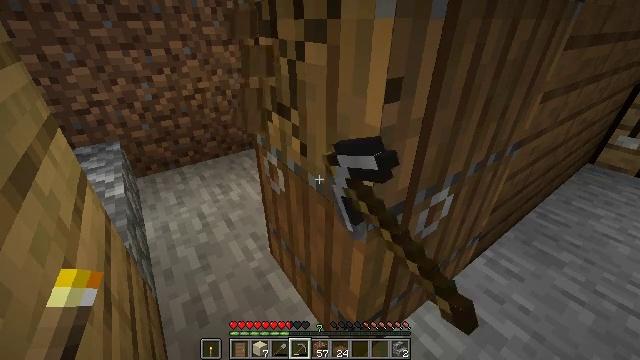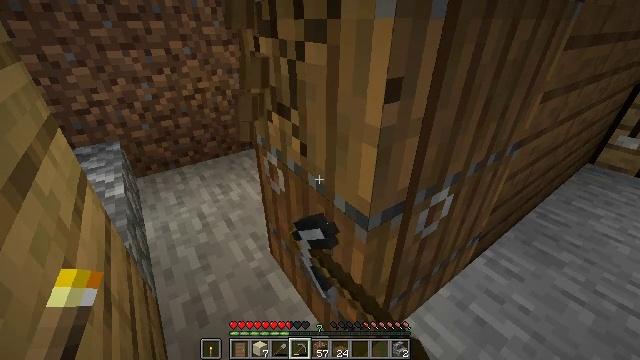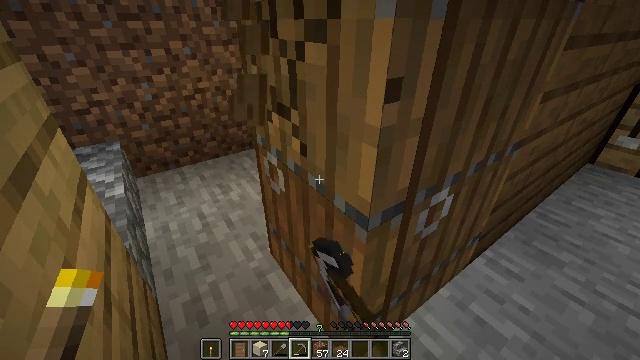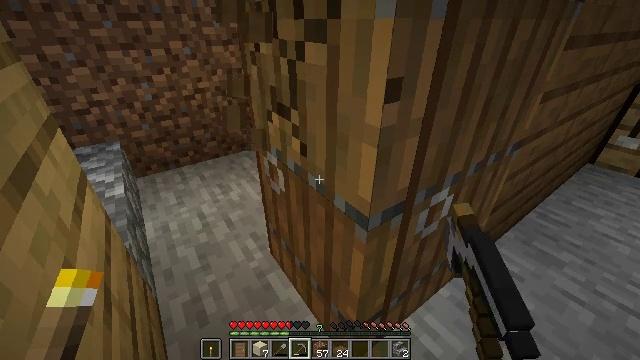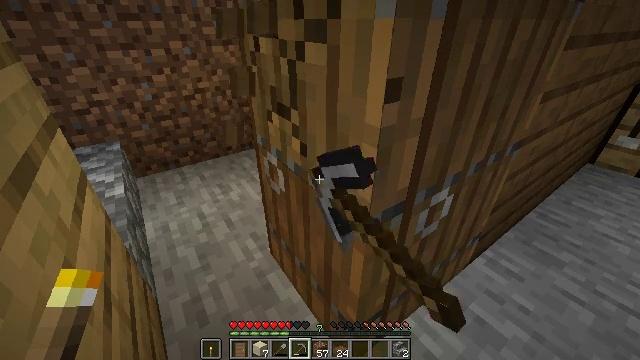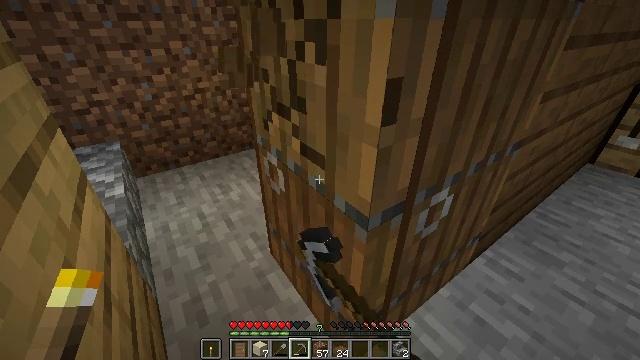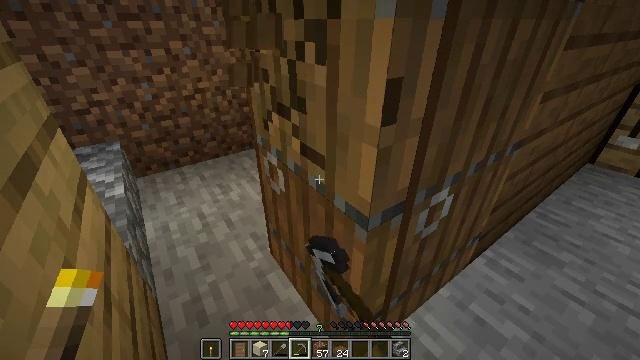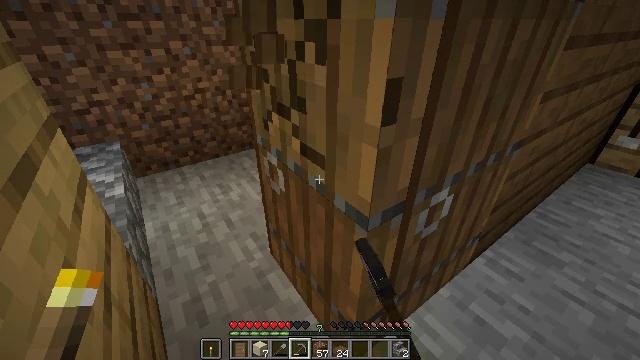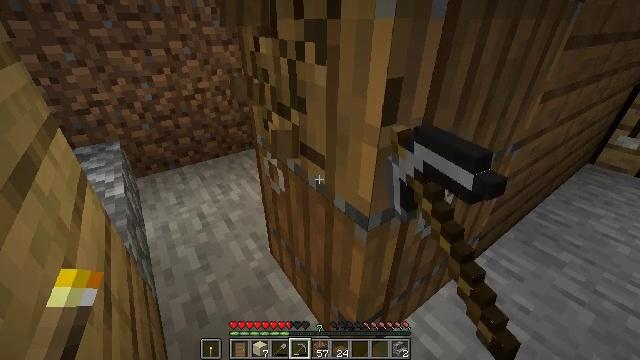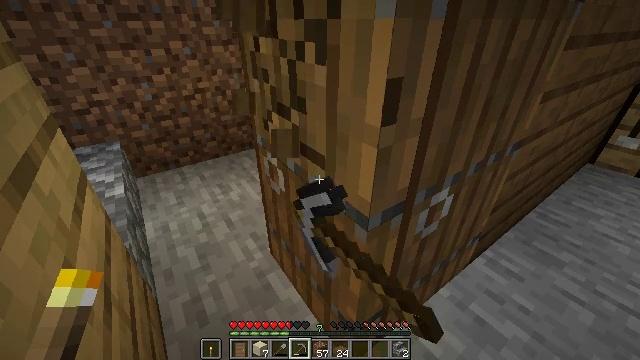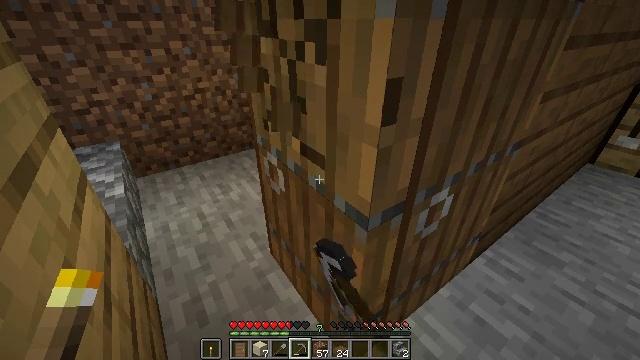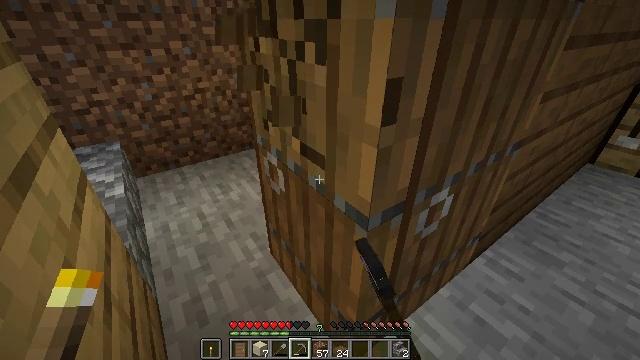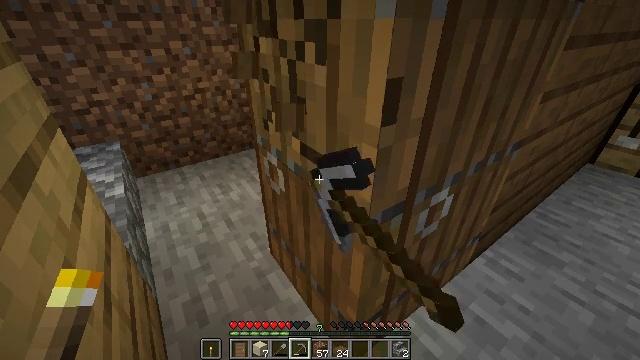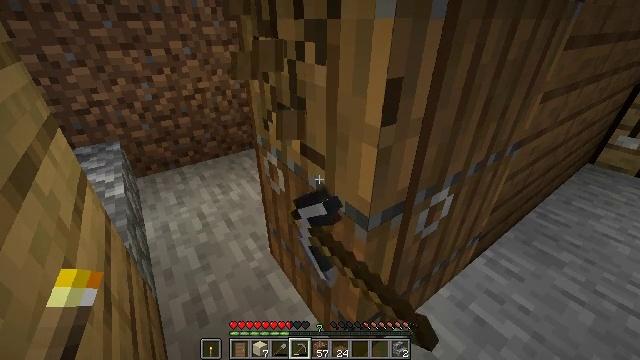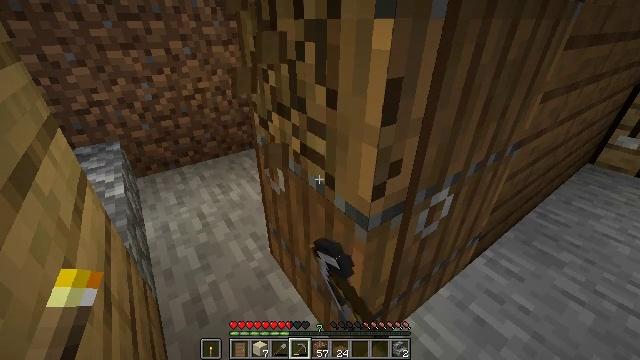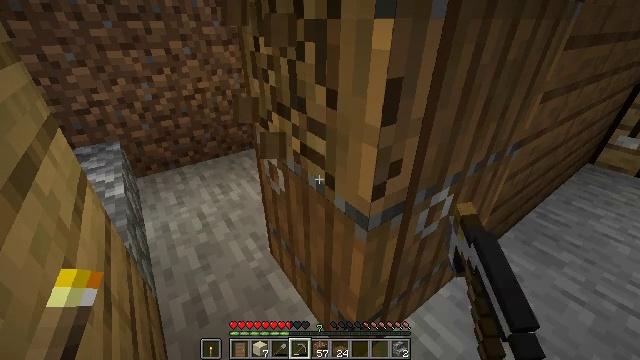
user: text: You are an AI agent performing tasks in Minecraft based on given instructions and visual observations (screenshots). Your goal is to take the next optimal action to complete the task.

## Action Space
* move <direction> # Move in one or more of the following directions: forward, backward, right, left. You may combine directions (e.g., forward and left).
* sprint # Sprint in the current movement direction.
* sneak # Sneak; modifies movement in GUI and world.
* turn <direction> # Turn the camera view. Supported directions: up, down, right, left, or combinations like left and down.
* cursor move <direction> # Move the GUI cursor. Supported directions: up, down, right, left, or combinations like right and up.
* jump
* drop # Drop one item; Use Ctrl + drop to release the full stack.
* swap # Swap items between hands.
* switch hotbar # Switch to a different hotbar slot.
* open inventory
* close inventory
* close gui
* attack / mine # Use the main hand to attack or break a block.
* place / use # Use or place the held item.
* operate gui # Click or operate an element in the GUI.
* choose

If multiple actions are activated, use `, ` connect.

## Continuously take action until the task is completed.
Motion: motion action
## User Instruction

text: Harvest the spruce door from its frame.
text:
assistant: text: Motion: attack / mine
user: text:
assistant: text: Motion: attack / mine
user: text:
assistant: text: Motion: attack / mine
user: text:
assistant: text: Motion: attack / mine
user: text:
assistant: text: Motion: attack / mine
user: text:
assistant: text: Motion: attack / mine
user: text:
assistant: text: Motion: attack / mine
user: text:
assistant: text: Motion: attack / mine
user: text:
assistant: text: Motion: attack / mine
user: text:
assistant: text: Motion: attack / mine
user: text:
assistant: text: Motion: attack / mine
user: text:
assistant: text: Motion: attack / mine
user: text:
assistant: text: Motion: attack / mine
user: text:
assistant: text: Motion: attack / mine
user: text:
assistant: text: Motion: attack / mine
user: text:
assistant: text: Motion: attack / mine
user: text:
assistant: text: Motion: attack / mine
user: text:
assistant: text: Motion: attack / mine
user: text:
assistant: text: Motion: attack / mine
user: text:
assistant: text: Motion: attack / mine
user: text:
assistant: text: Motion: attack / mine
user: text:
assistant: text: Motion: attack / mine
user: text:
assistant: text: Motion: attack / mine
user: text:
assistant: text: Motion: attack / mine
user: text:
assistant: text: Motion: attack / mine
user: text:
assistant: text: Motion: attack / mine
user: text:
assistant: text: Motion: attack / mine
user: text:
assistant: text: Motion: attack / mine
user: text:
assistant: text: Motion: attack / mine
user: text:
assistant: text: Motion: attack / mine